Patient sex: M
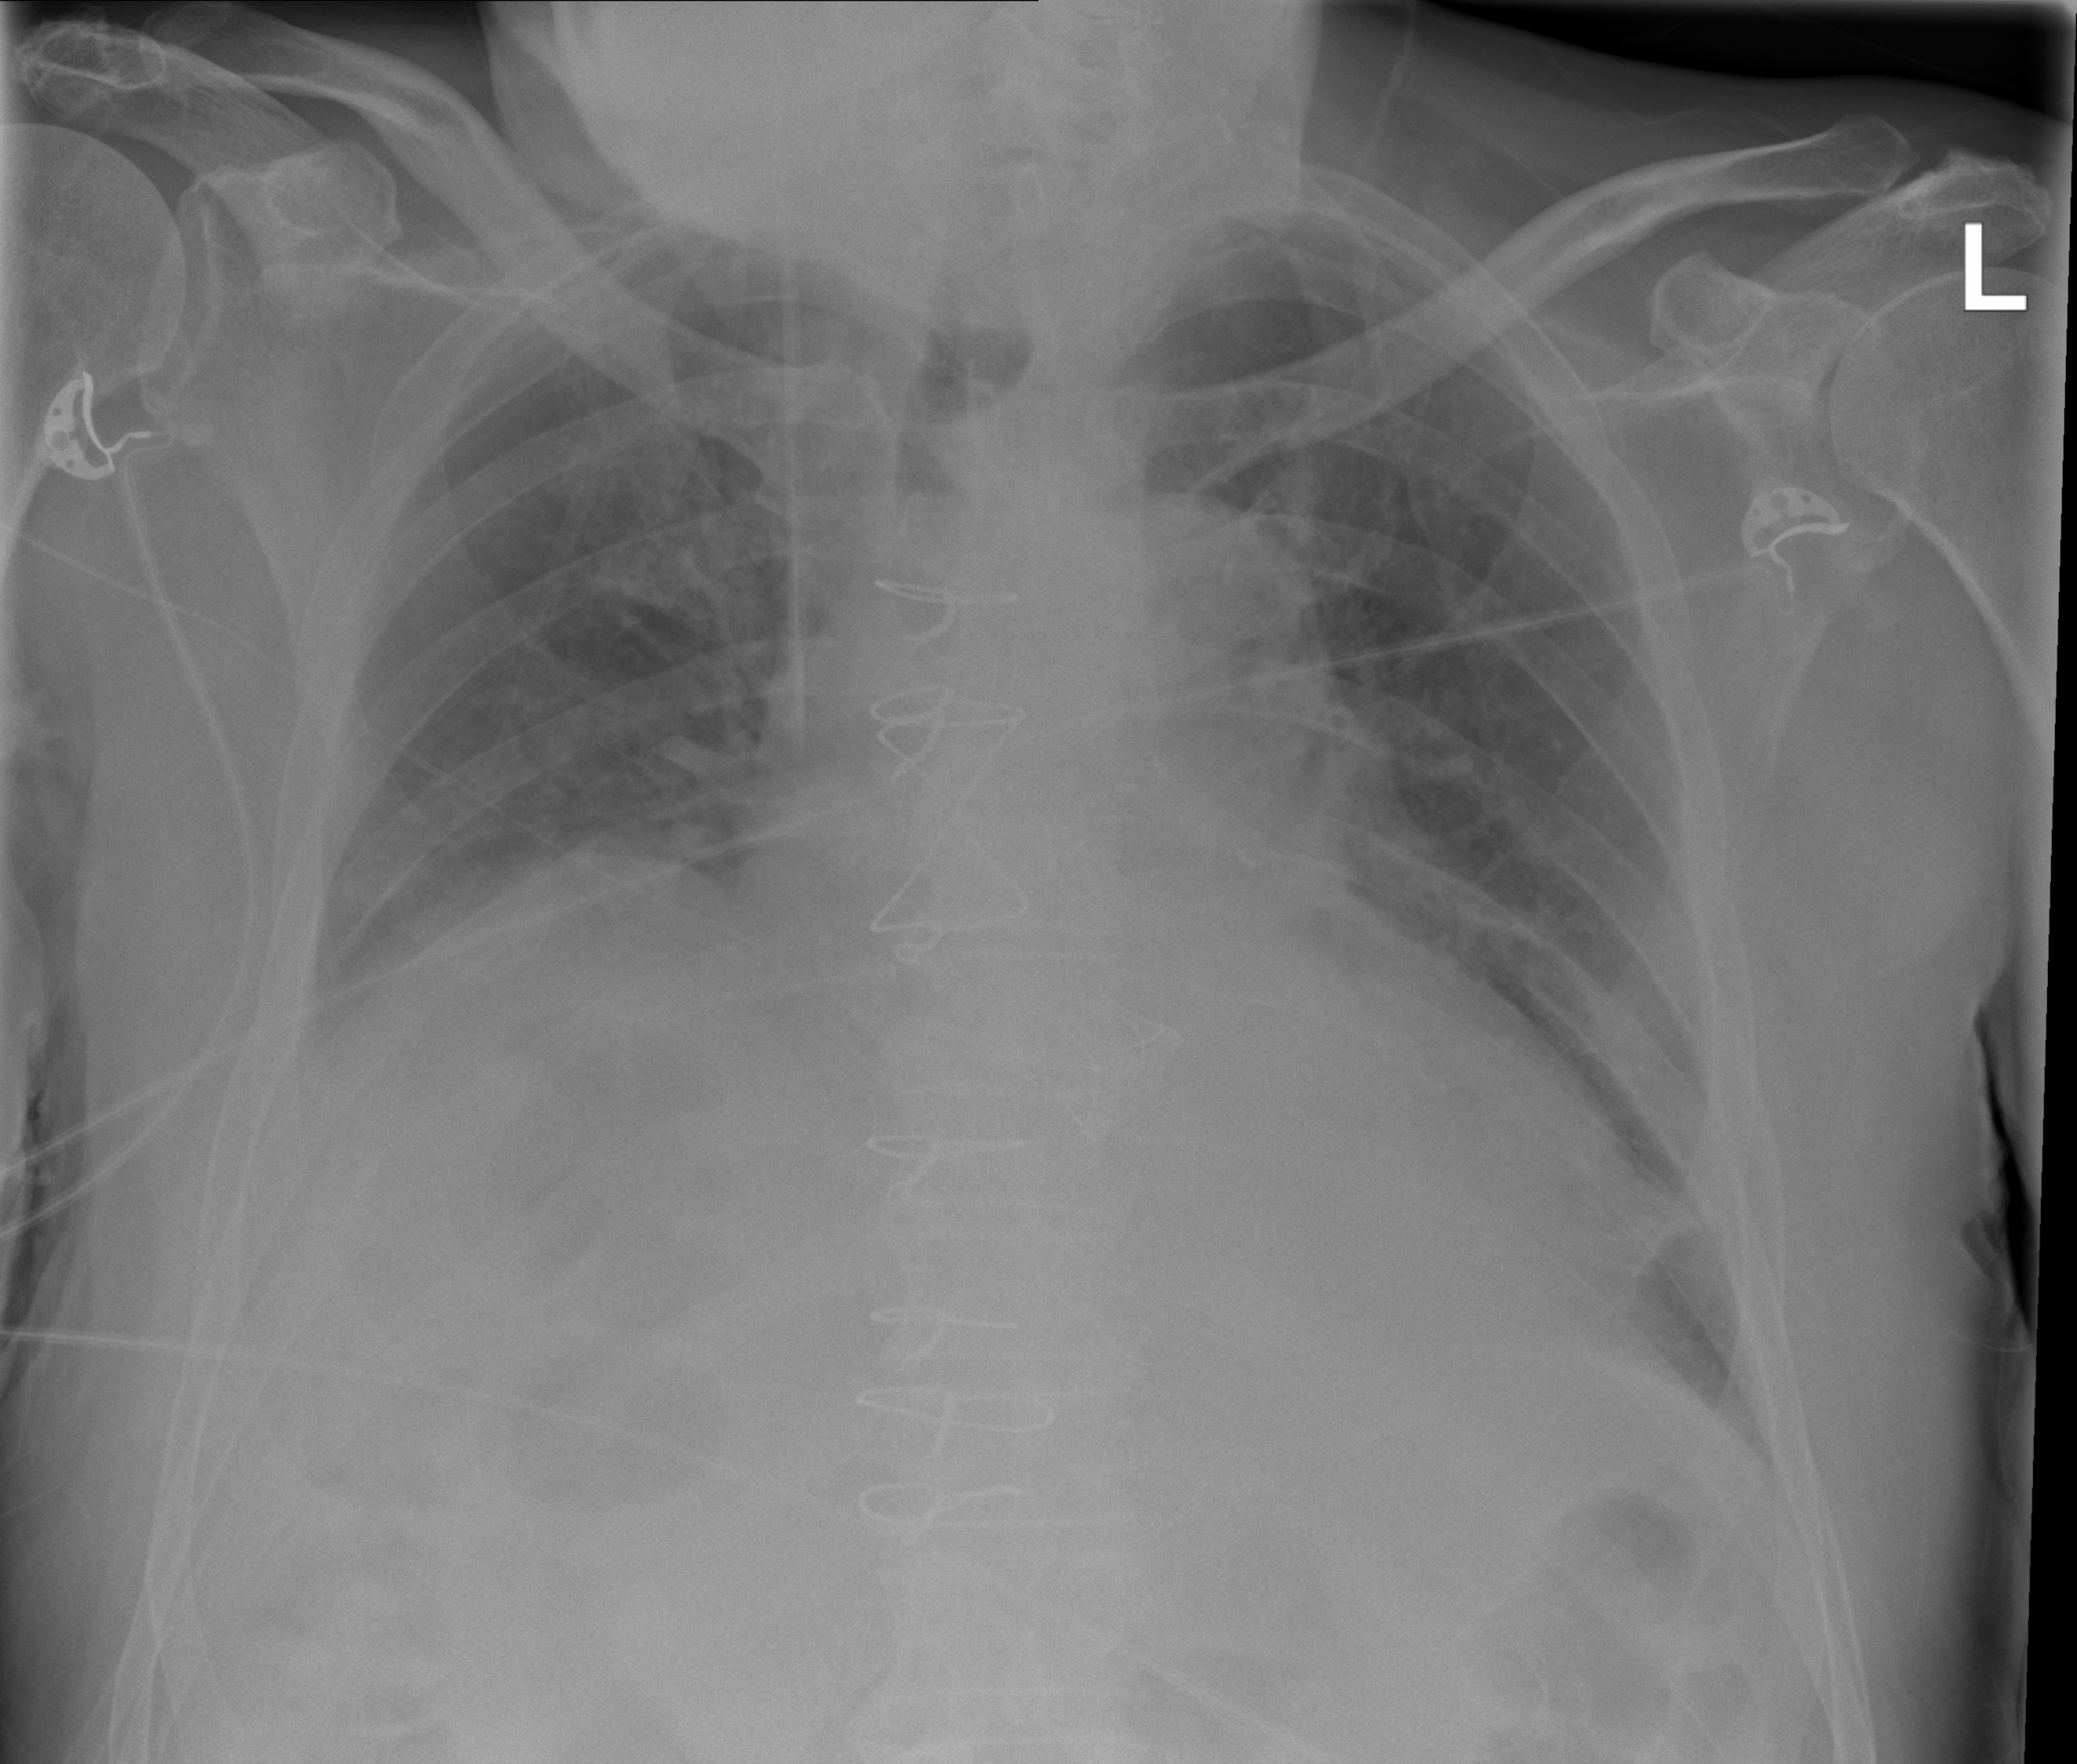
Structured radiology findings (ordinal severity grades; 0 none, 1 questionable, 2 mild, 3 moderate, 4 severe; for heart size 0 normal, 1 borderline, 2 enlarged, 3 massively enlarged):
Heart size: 2
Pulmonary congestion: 1
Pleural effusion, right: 2
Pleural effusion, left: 1
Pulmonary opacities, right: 0
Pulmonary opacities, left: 0
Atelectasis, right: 0
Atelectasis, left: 2